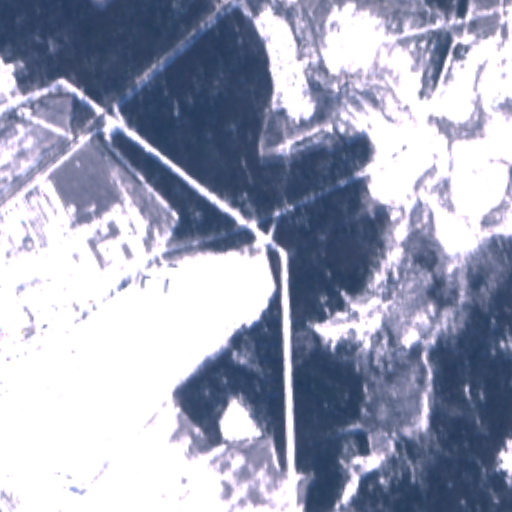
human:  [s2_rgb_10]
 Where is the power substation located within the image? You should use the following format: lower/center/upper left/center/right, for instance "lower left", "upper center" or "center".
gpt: The power substation is located in the upper left of the image.
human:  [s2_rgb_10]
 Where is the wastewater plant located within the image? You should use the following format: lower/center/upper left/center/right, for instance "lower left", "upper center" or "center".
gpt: The wastewater plant is located in the upper left of the image.
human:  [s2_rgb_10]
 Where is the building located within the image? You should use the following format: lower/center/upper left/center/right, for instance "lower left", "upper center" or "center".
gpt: There is no building in the image.